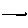
Label: line